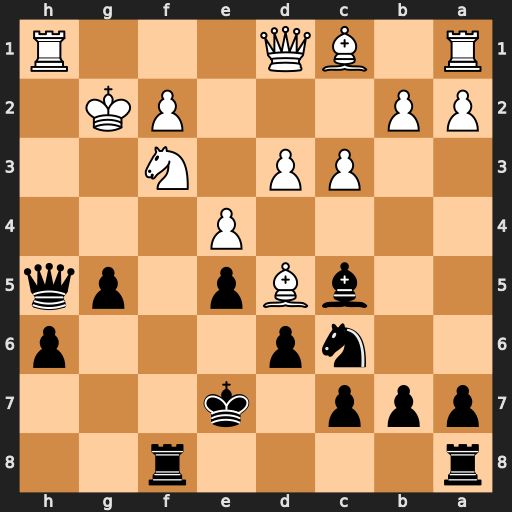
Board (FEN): r4r2/ppp1k3/2np3p/2bBp1pq/4P3/2PP1N2/PP3PK1/R1BQ3R
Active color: b
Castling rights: -
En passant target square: -
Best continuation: Qg4+ Kf1 Rxf3